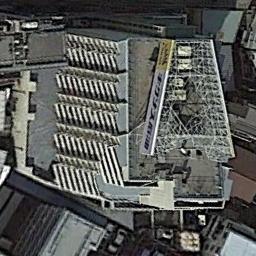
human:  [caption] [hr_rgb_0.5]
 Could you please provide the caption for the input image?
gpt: A commercial area has some buildings and a billboard is on the roof of one of the buildings .

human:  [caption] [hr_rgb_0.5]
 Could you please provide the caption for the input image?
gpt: The style of the building is very strange .

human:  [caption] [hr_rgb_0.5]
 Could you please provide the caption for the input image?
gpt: The commercial area is consist of many tall buildings .

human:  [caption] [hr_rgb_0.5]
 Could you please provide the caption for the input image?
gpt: There is a tall building in a business district .

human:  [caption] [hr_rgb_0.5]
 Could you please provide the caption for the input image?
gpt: A billboard on top of a building in commercial area .